Question: I was recently thinking about potentially interesting interface design ideas, and one idea that came to mind was a kind of futuristic looking box-based design in which elements would have thin and semi-transparent border lines with small opaque boxes at the corners.
The problem with that for me was thinking of a pure CSS solution for it because I didn't want to add any additional tags in the HTML, and through CSS I thought it would work with pseudo-classes but one element would only be able to have two (with ':before' and ':after')
I'm grateful for any helpful ideas on how one could achieve such a design using only CSS if it's even possible. Thank you in advance.
I added an Image from the Movie "Oblivion". That is roughly how I imagined it.

Probably the best description is the part around "Tour Code_"
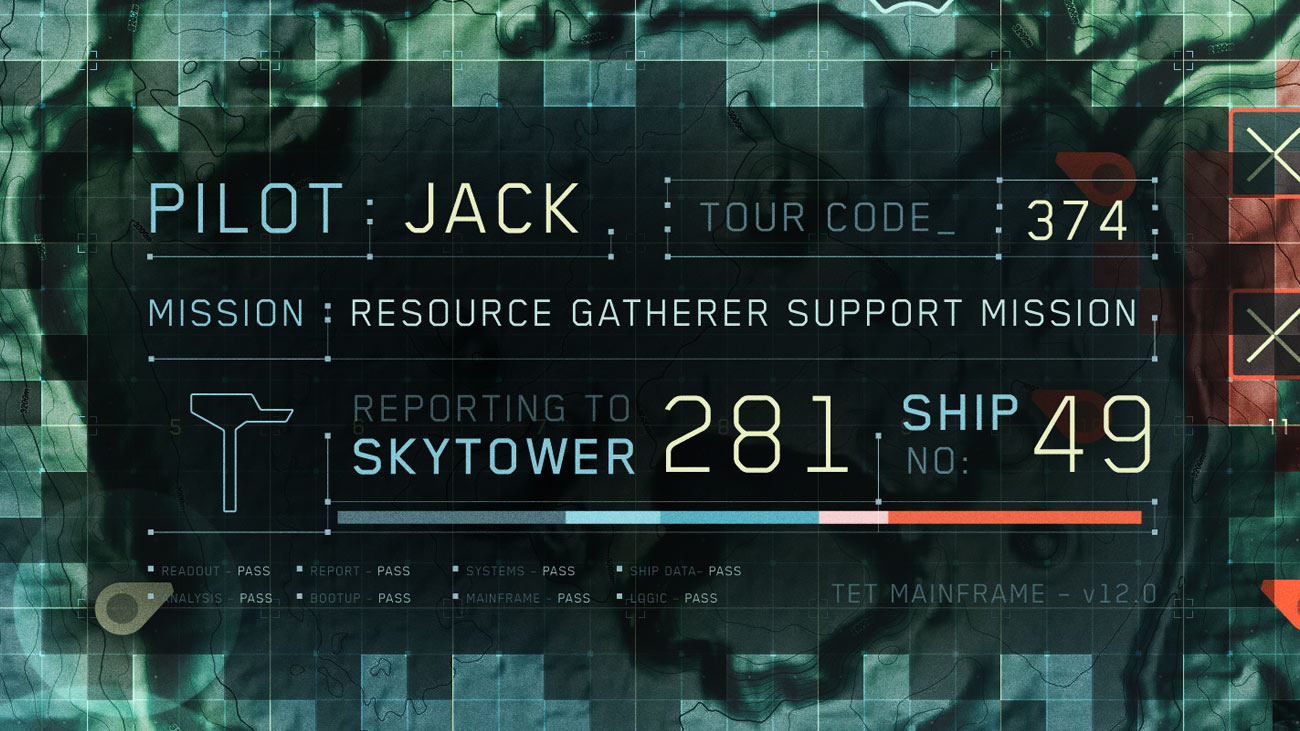
Answer: I know @c-smile has already answered your question, but you can achieve this without images using only CSS. Like so:
'''
body{
background-color:black;
}
.dots {
width: 200px;
height: 200px;
background-color: transparent;
position: absolute;
left: 20px;
margin:10px;
border: solid 1px rgba(255, 255, 255, 0.5);
}
.dots:before, .dots:after {
content: "";
position: absolute;
top:-5px;
height: calc(100% + 10px);
width: 10px;
background-image: linear-gradient(rgba(255, 255, 255, 1) 5px, rgba(255, 255, 255, 1) 5px),linear-gradient(rgba(255, 255, 255, 1) 5px, rgba(255, 255, 255, 1) 5px);
background-size: 10px 10px;
background-position: top center, bottom center;
background-repeat: no-repeat;
}
.dots:before {
left: -5px;
}
.dots:after {
right: -5px;
}
'''
'''
<div class="dots"></div>
'''
Granted it uses gradients so you may need to be careful with browser compatibility, but it's pure css as requested.